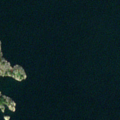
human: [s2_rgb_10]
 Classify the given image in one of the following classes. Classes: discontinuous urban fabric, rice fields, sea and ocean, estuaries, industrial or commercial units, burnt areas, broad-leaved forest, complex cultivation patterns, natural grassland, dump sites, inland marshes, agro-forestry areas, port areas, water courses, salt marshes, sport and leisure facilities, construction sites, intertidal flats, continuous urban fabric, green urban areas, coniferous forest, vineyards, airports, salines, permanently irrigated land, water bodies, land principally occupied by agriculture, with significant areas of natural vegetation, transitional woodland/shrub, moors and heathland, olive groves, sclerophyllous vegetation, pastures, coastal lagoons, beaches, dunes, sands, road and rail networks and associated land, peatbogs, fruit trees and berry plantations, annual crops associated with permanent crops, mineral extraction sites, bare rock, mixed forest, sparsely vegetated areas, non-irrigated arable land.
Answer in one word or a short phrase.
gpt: bare rock, sea and ocean